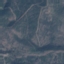
Land use / land cover: HerbaceousVegetation